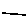
Label: line